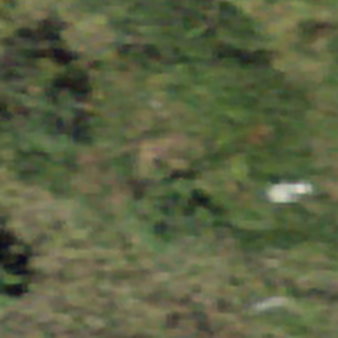
Label: other